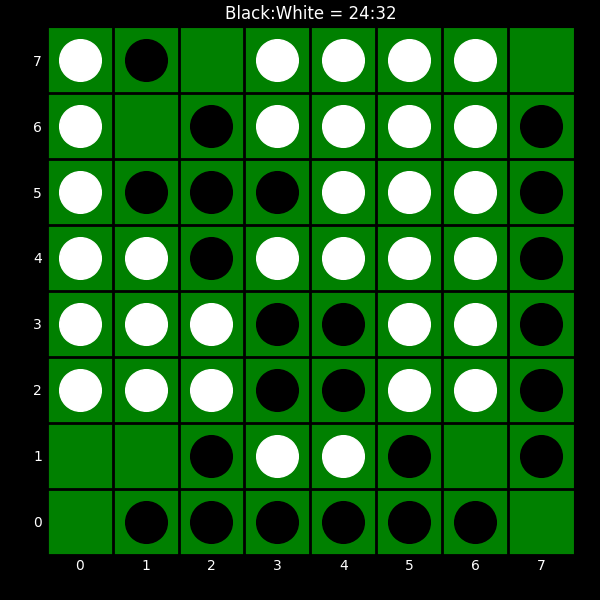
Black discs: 24
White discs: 32